Field crop: maize
Growth stage: 2
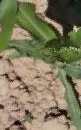
Species: maize